Question: I am trying to send a base64 image as an inline attachment in Ruby on rails using Active Mailer but it just do not work.
I found this way to add the attachment:
'''
def inline_base64(name, content)
attachments.inline[name] =
{
mime_type: 'image/png',
content: content,
encoding: "base64"
}
end
'''
I call the method like this
'''
inline_base64('first_client.png', client[:image64])
'''
where the first param is only the name and the other is a base64 image as a string
In the erb file I try to insert the image like:
'''
<%= image_tag attachments['first_client.png'].url, size:'90' %>
'''
But when I receive the mail it only shows the image as broken:

Does anyone know how can I do this?
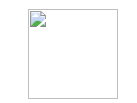
Answer: Base64 is an encoded representation of the data in a file.
> Note the difference between Base64 and DataURL.DataURL strings start with 'data:image/png;base64,' or a similar string. If this is your case, then your is everything after the ',': 'base_64 = content.split(',')[1]'
This base 64 data is just the result of reading a file and encoding its data as base 64:
'''
content = Base64.encode64(File.read('your/path.png'))
'''
You only need to the encoding to get the exact result as what the function 'File.read' would return:
'''
data = Base64.decode64(content)
'''
Your method will end as the following:
'''
def inline_base64(name, content)
attachments.inline[name] = Base64.decode64(content)
end
'''
If you are still getting a broken image check if your 'content' starts with a DataURL string and strip that out.